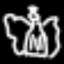
Label: angel